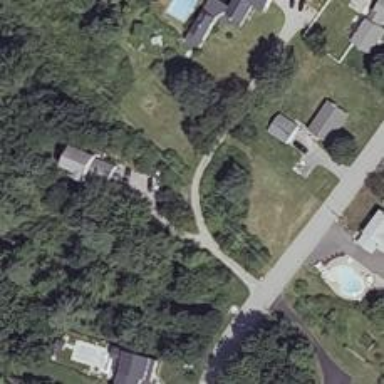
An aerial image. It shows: Driveway.